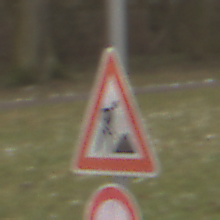
Verkehrszeichen: Arbeitsstelle
Zusatzzeichen unten: Ueberholverbot
Umgebung: Outdoor, Nature
Tageszeit: Midday
Wetter: Overcast
Licht: Natural
Jahreszeit: NotSpecified
Kontrast: LowContrast